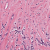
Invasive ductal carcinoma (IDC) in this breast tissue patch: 1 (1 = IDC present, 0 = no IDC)